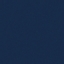
Land use / land cover: SeaLake